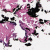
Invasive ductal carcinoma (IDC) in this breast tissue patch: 0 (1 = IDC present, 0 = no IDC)